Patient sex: M
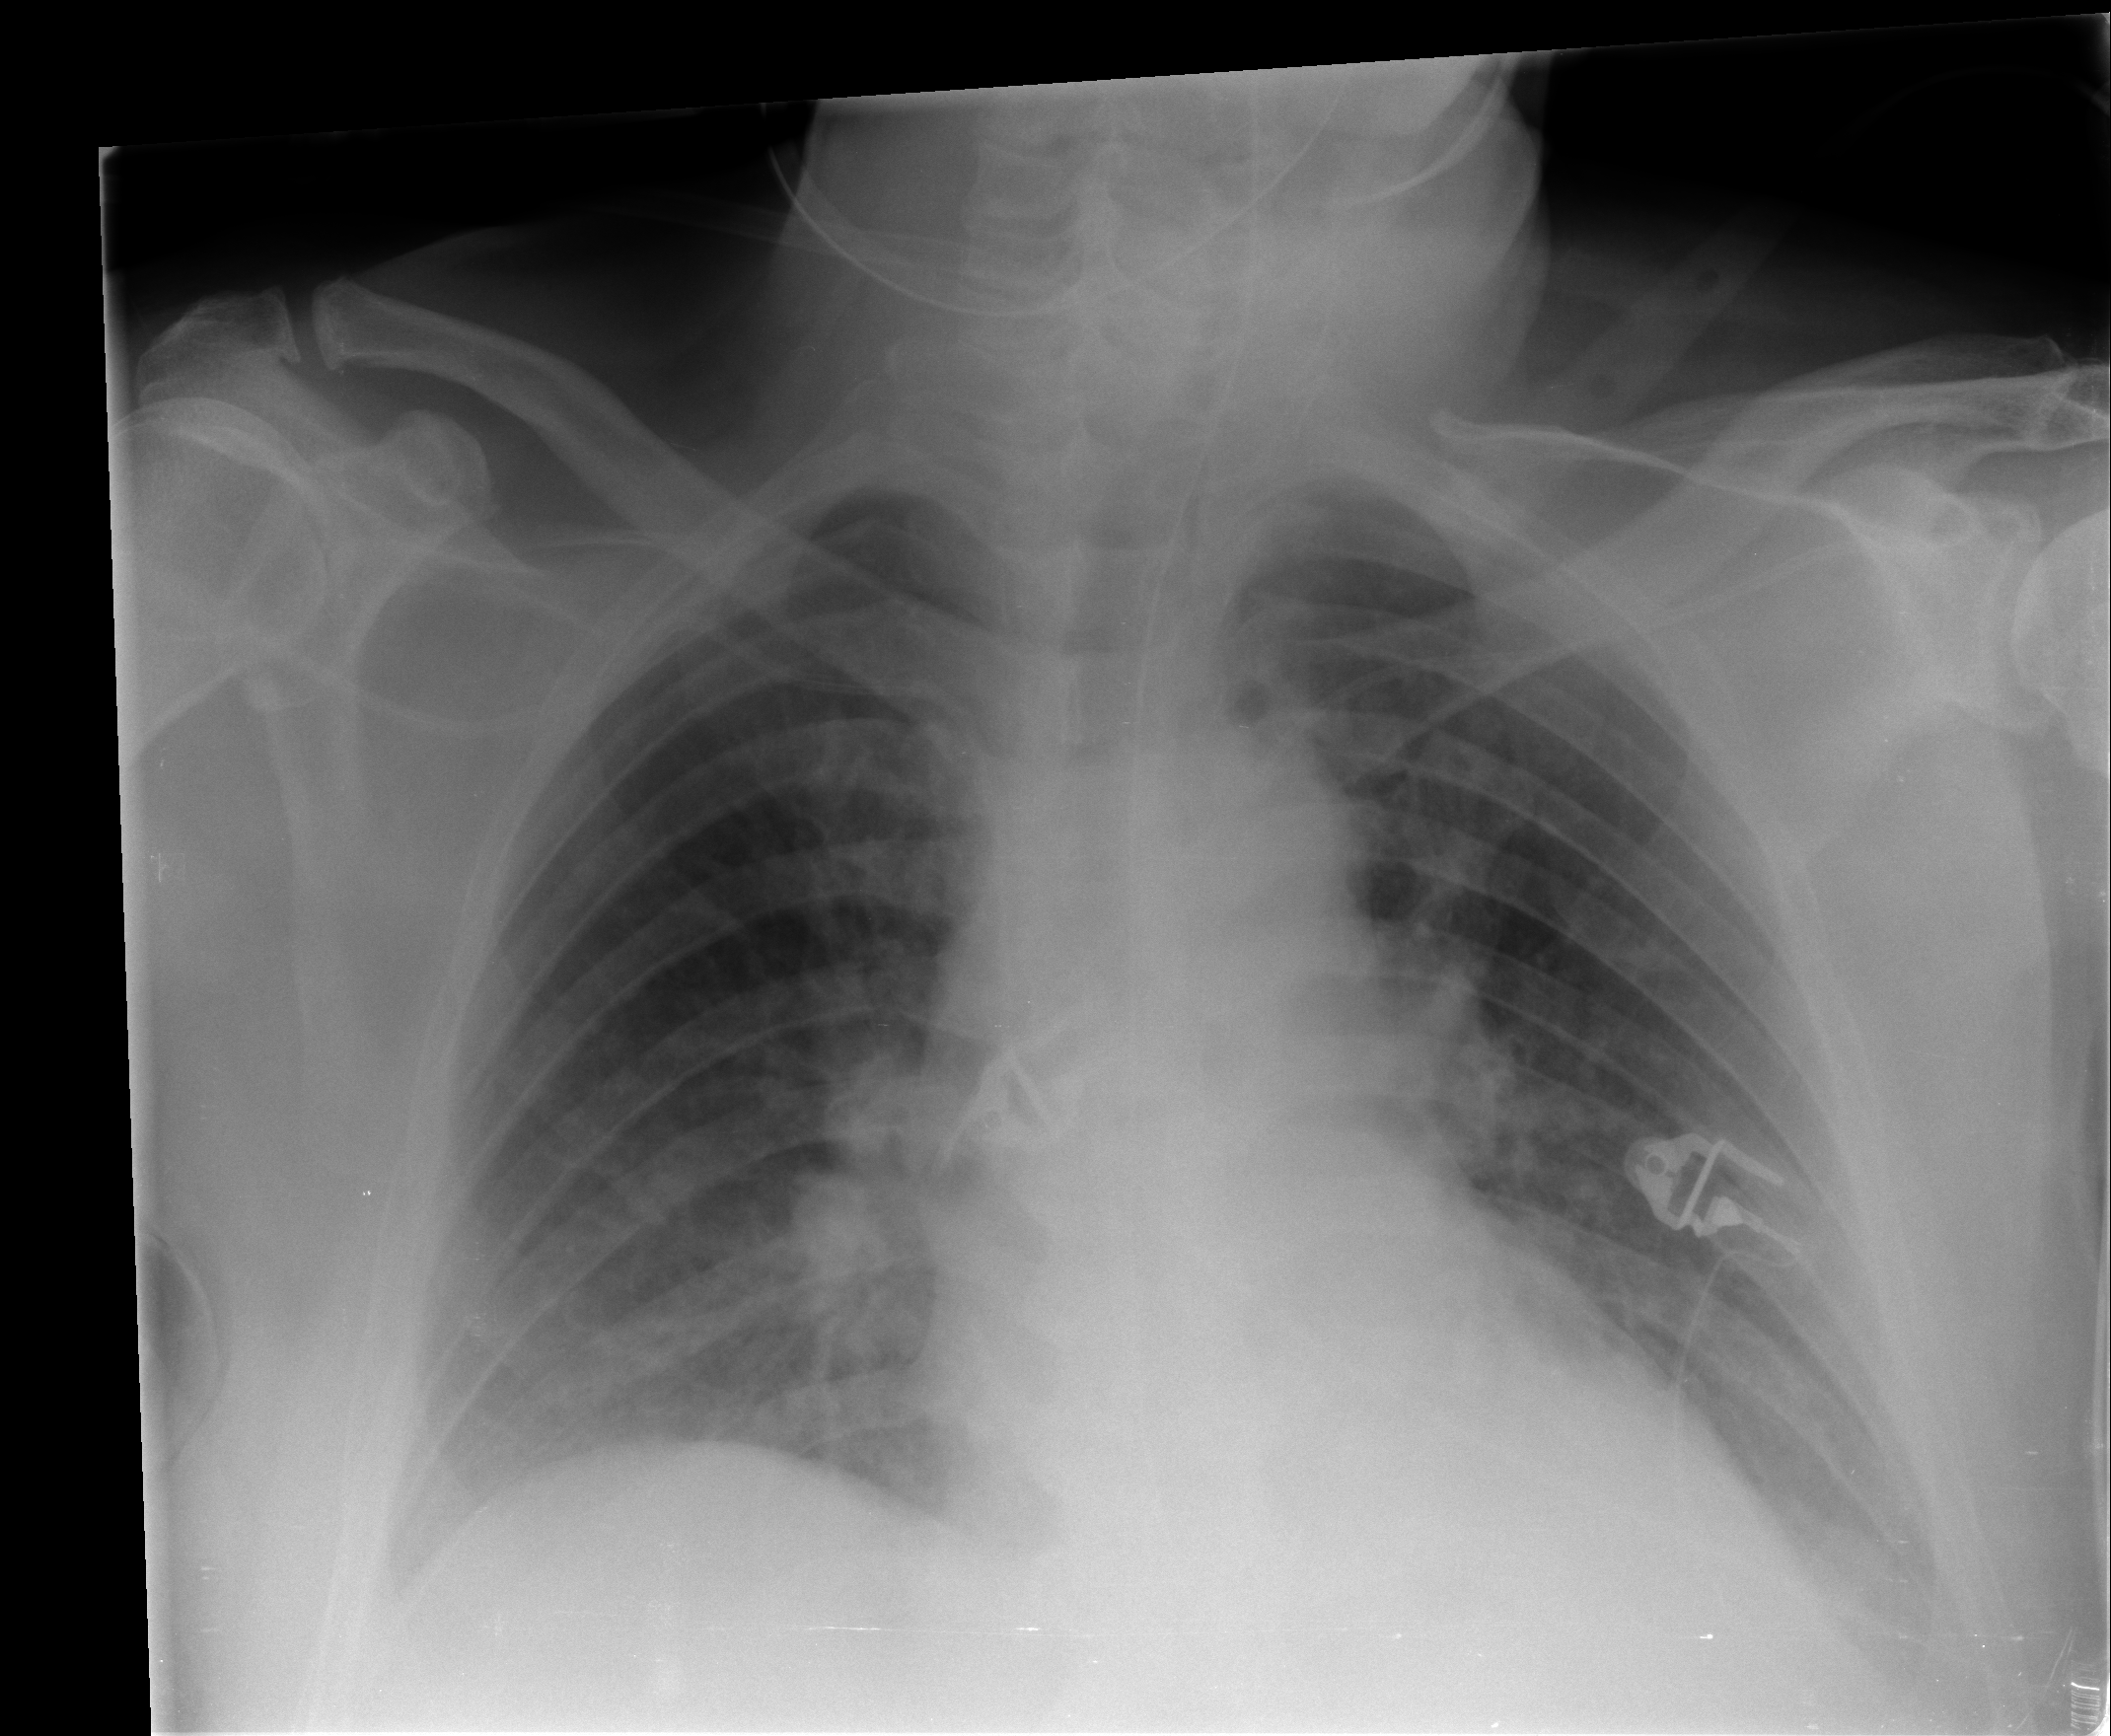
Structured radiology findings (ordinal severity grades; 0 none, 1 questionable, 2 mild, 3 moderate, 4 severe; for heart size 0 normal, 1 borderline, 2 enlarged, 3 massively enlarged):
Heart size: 0
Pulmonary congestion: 2
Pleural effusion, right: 0
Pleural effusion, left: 2
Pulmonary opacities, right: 1
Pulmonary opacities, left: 1
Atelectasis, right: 2
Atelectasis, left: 2